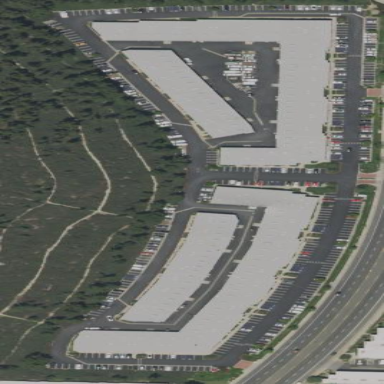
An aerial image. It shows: Commercial area.